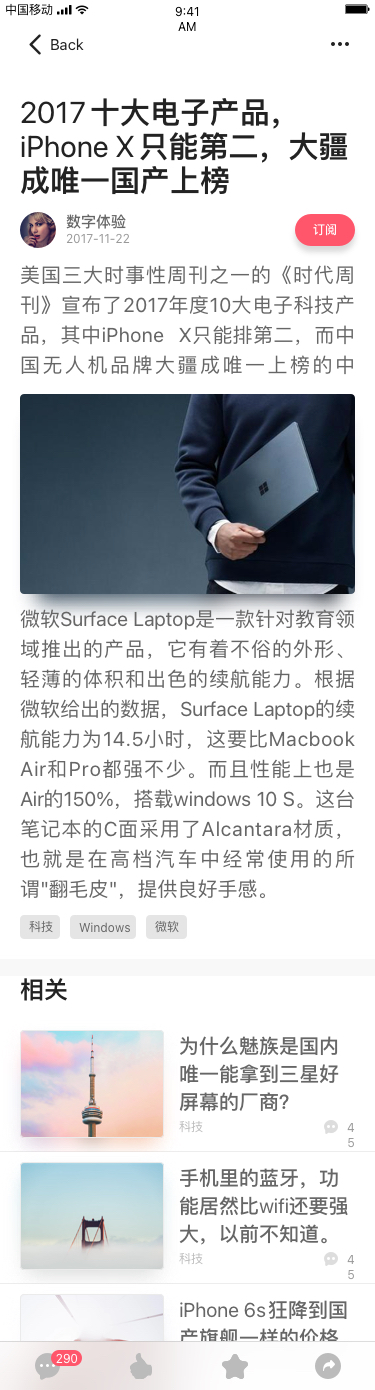
Text in this UI design:
2017十大电子产品，iPhone X只能第二，大疆成唯一国产上榜
数字体验
2017-11-22
订阅
美国三大时事性周刊之一的《时代周刊》宣布了2017年度10大电子科技产品，其中iPhone X只能排第二，而中国无人机品牌大疆成唯一上榜的中国。
微软Surface Laptop是一款针对教育领域推出的产品，它有着不俗的外形、轻薄的体积和出色的续航能力。根据微软给出的数据，Surface Laptop的续航能力为14.5小时，这要比Macbook Air和Pro都强不少。而且性能上也是Air的150%，搭载windows 10 S。这台笔记本的C面采用了Alcantara材质，也就是在高档汽车中经常使用的所谓"翻毛皮"，提供良好手感。
科技
Windows
微软
相关
为什么魅族是国内唯一能拿到三星好屏幕的厂商？
科技
45
手机里的蓝牙，功能居然比wifi还要强大，以前不知道。
科技
45
iPhone 6s狂降到国产旗舰一样的价格。
VIDEO
45
Back